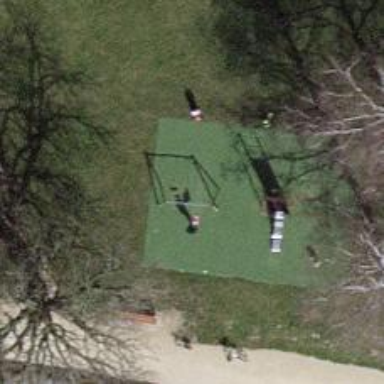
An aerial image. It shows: Playground area for leisure land.